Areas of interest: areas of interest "Jade Buddha Palace"
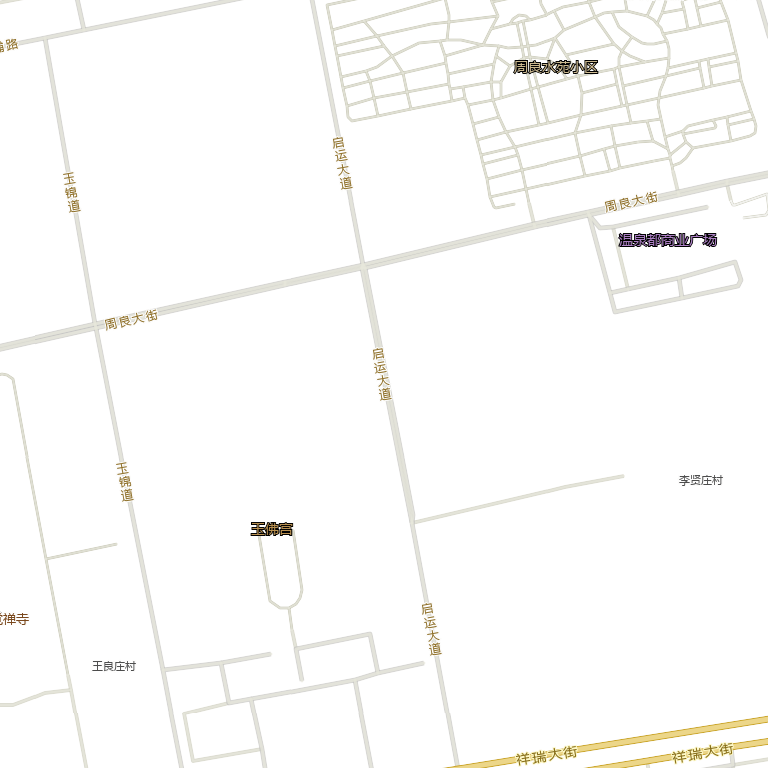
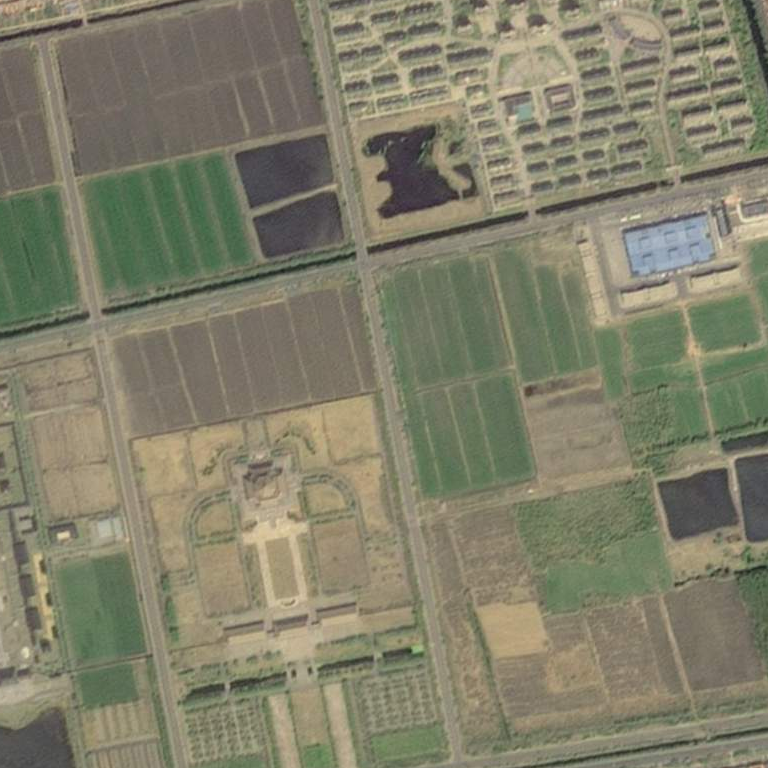